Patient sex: M
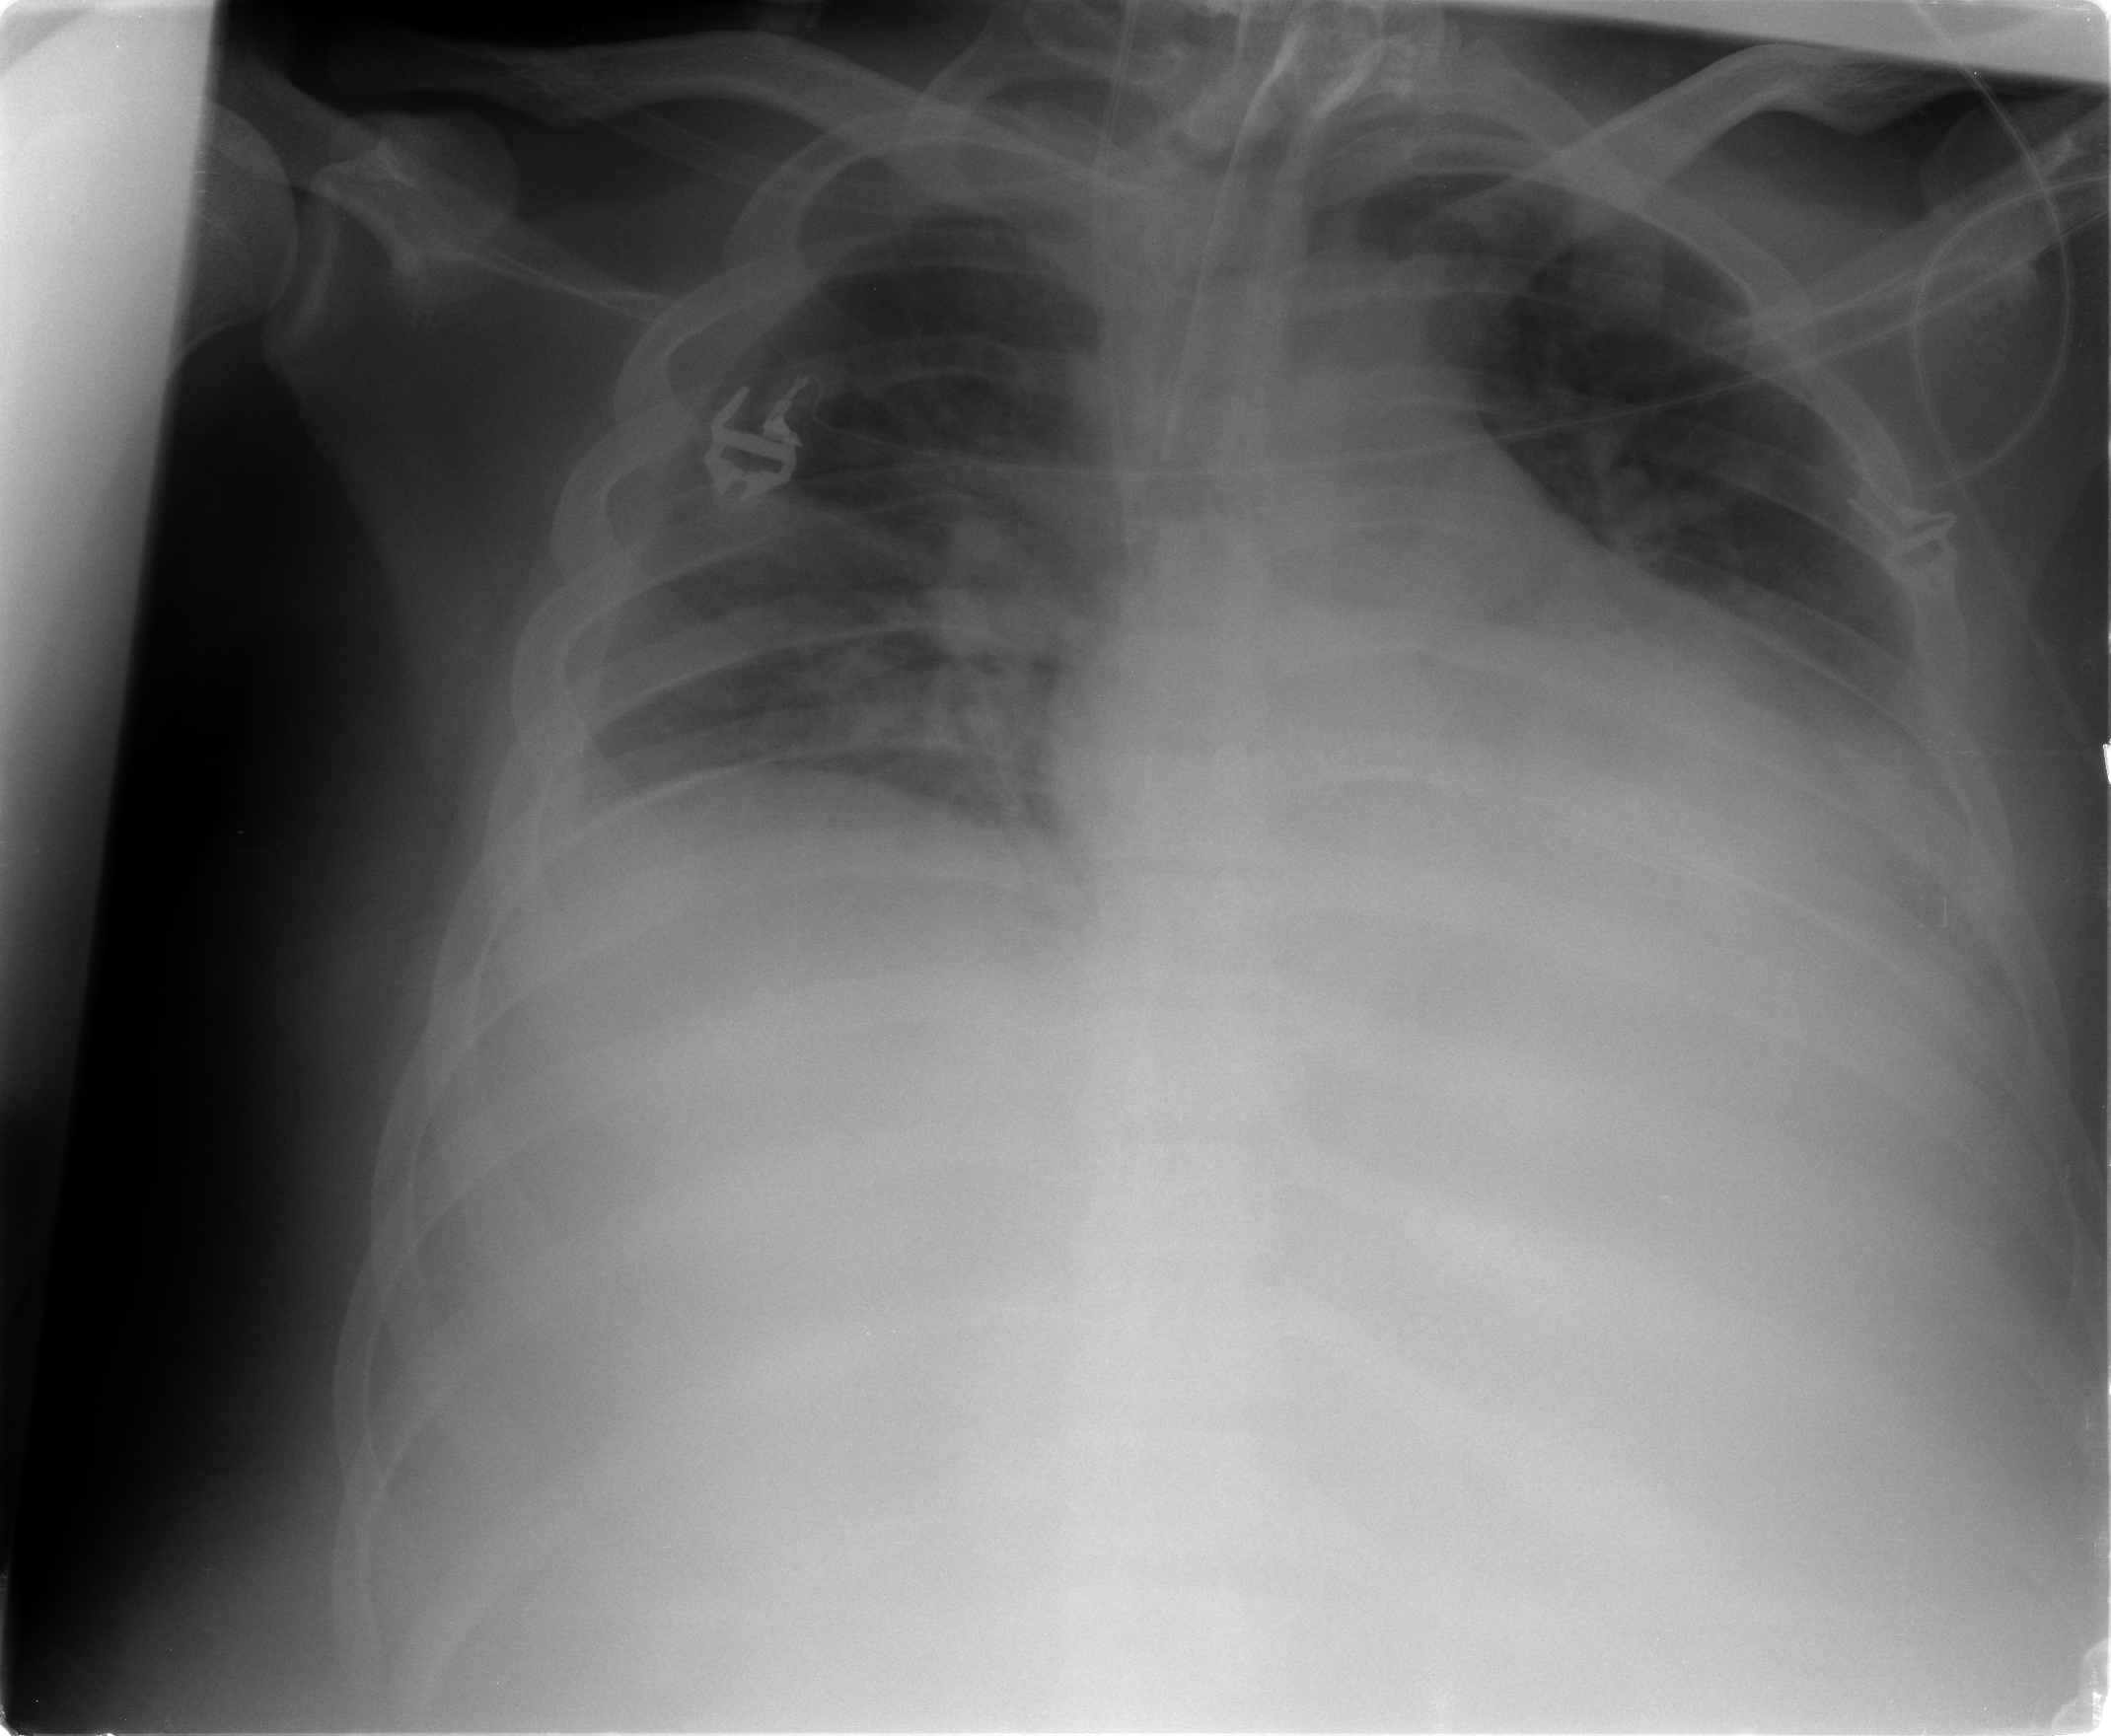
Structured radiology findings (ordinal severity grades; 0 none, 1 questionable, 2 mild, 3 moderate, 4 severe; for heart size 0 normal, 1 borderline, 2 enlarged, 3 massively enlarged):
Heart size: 2
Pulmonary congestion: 1
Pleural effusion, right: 1
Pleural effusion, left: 2
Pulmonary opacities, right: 2
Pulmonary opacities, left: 1
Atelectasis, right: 2
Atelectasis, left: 2